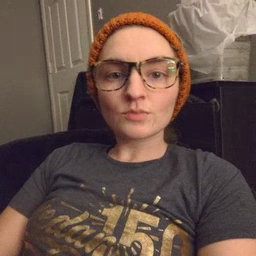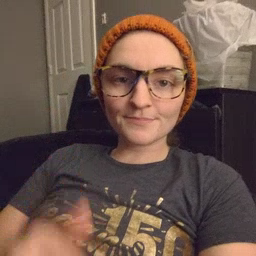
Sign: will